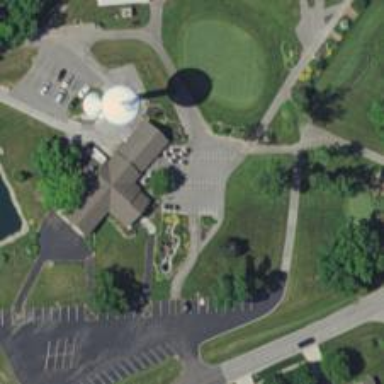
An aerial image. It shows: Path designated for golf carts.